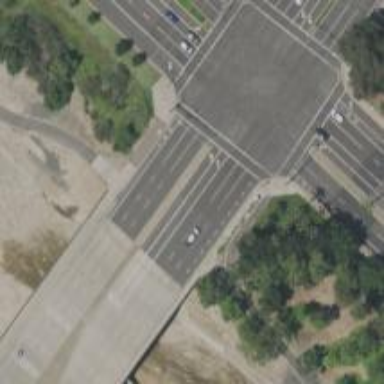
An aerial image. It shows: Asphalt cycleway with crossing lines markings.